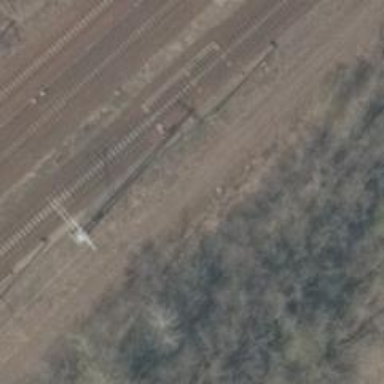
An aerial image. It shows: Railway switch.